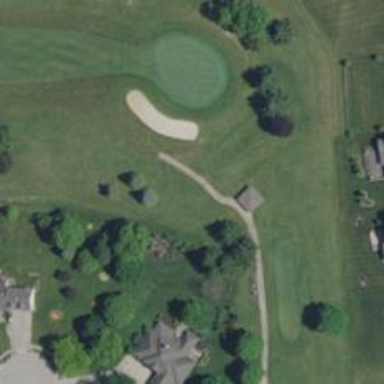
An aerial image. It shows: Path for golf carts.